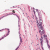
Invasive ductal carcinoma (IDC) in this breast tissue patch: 0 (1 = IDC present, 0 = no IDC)